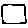
Label: square